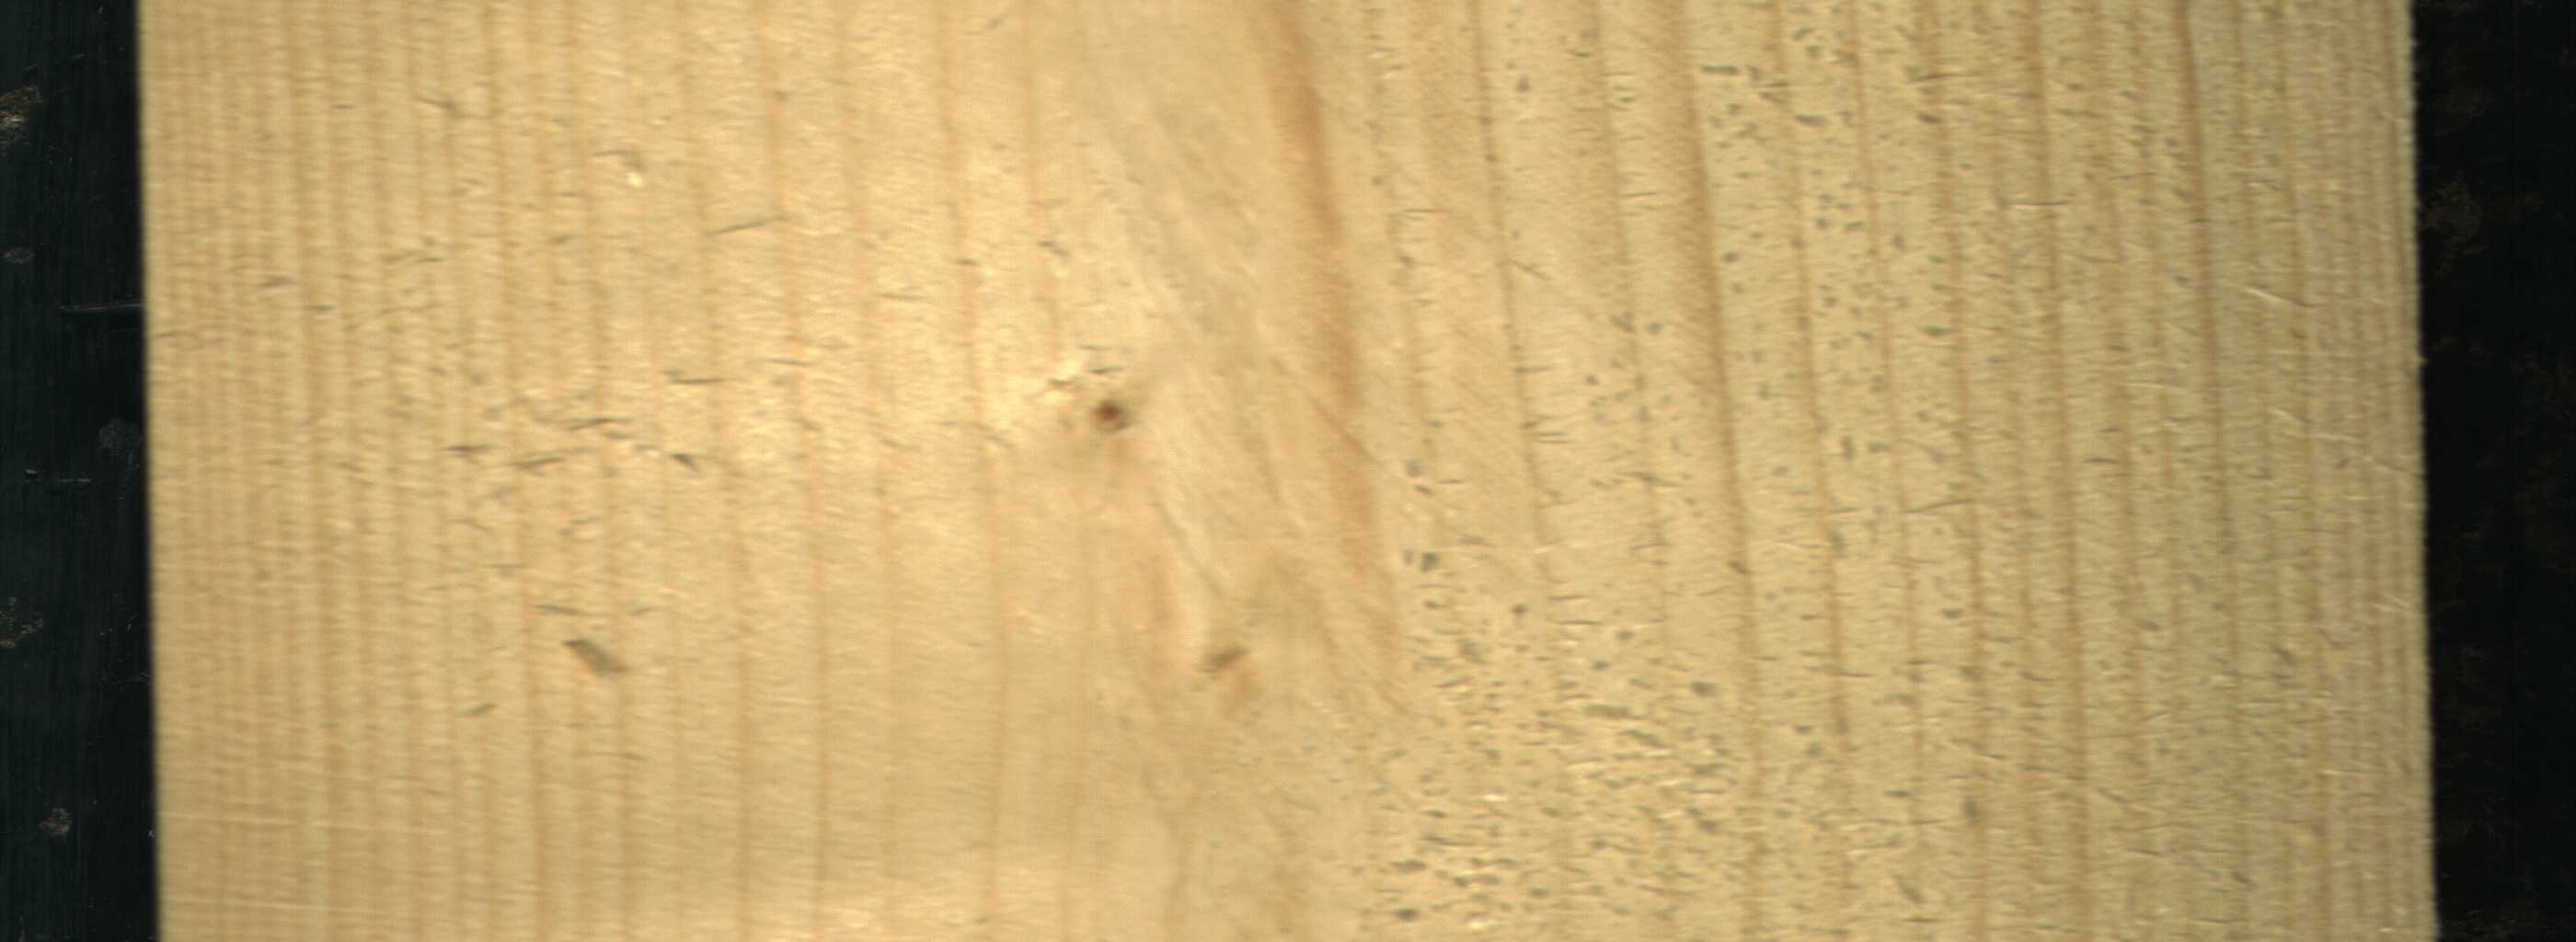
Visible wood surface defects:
Live_Knot